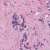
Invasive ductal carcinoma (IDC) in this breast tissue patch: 1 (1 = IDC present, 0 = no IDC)